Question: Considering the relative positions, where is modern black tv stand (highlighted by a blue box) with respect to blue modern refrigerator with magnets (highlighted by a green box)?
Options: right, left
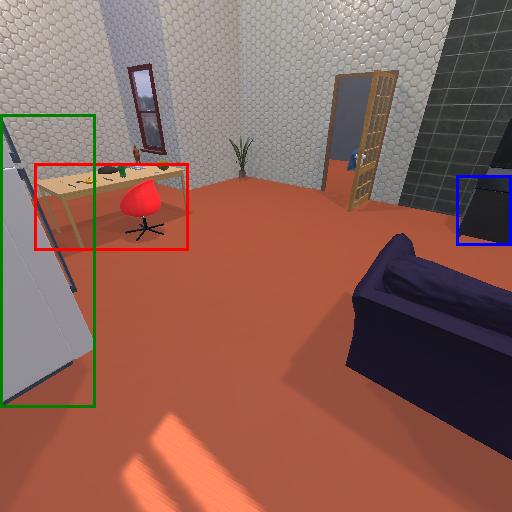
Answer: right